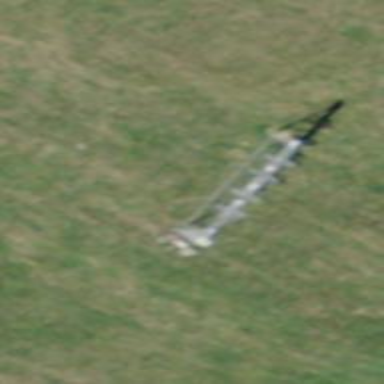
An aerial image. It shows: Pylon used for aerialway.